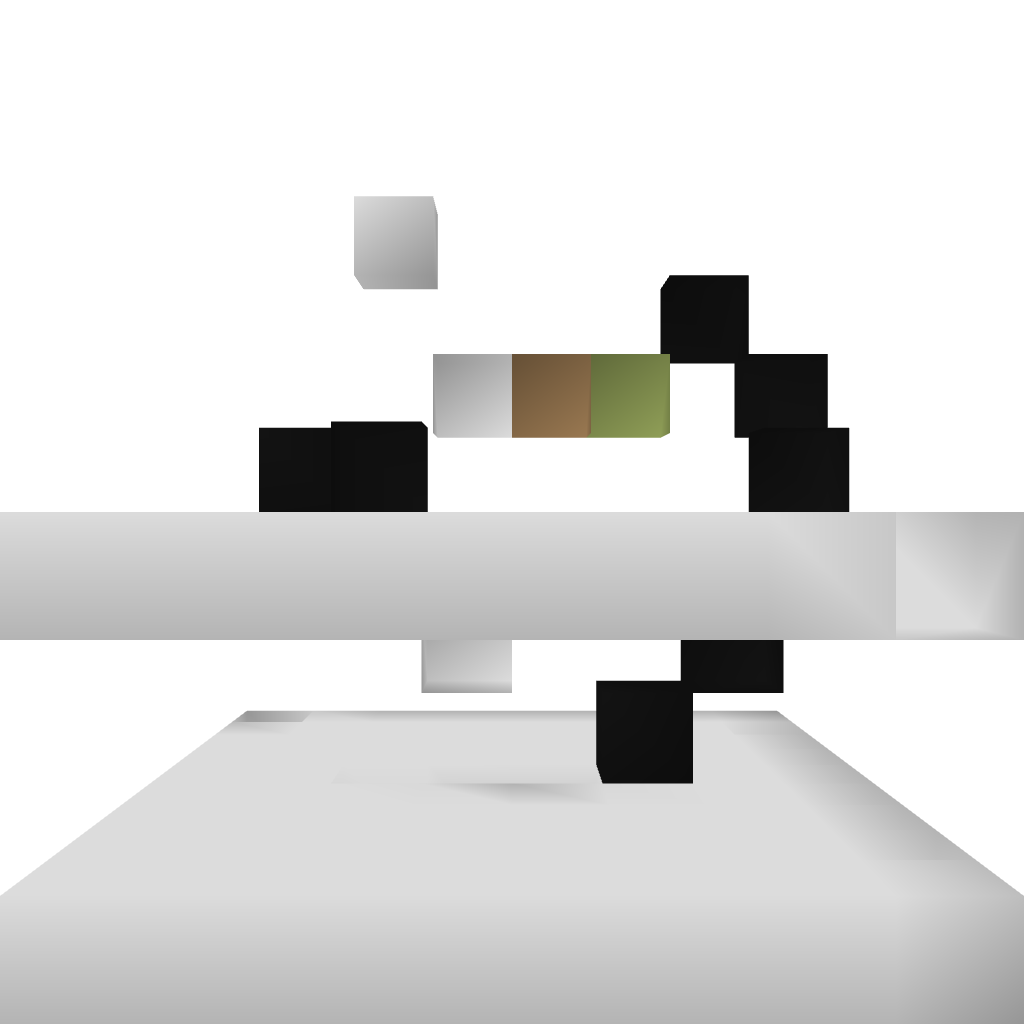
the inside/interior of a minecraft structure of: Simple Piston Door